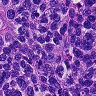
Metastatic tissue present: yes